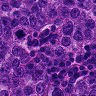
Metastatic tissue present: yes